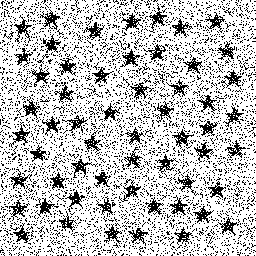
Squares: 0
Triangles: 0
Stars: 57
Total shapes: 57